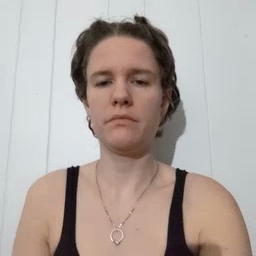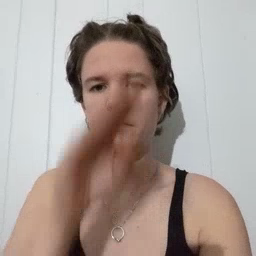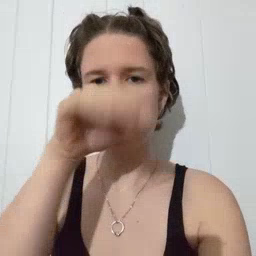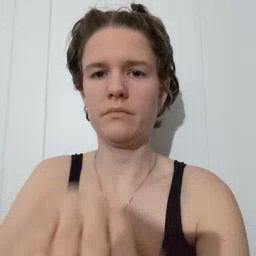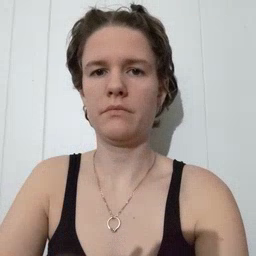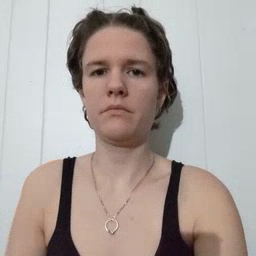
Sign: elephant